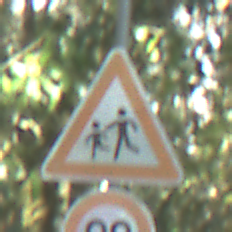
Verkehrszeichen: KinderRechts
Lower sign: Geschwindigkeit90
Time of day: Midday
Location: Outdoor (Nature)
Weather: Clear
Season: NotSpecified
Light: Natural